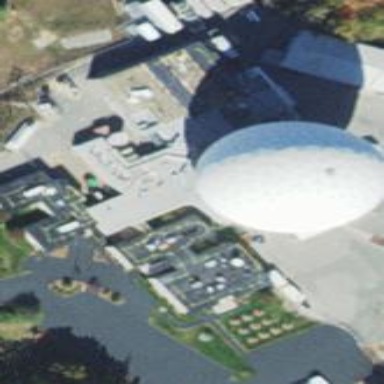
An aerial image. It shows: Building with dome-shaped roof.